Field crop: maize
Growth stage: 2
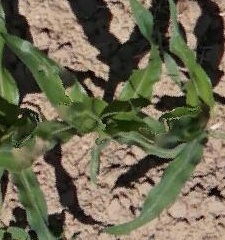
Species: maize